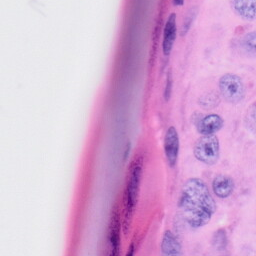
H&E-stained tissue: Skin